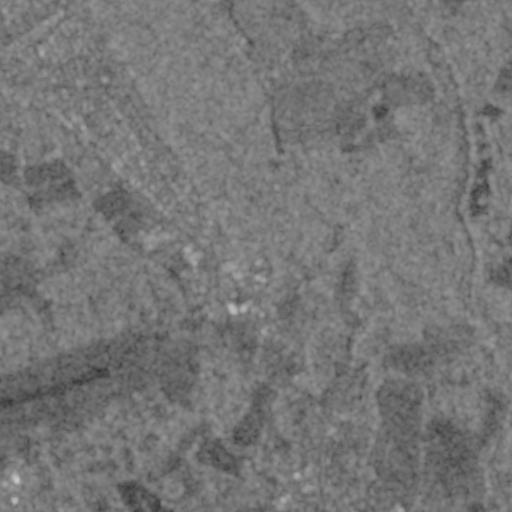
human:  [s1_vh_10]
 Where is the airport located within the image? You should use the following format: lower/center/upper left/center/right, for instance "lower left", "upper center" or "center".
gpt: The airport is located in the lower left of the image.
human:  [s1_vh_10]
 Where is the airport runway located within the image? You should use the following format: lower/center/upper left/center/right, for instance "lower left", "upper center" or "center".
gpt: The airport runway is located in the lower left of the image.
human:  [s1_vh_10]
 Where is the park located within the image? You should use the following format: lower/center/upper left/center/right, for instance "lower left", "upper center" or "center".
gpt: The park is located in the lower center of the image.
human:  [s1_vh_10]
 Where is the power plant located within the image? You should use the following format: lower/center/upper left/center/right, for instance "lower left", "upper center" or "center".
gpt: There is no power plant in the image.

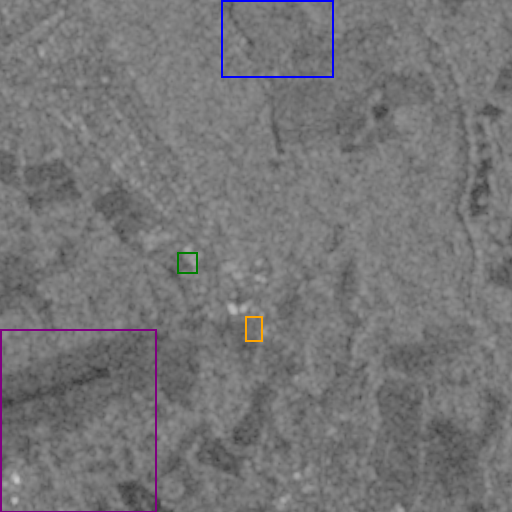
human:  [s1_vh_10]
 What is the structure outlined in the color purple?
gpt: The structure outlined in purple is an airport.
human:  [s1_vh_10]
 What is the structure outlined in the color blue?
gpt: The structure outlined in blue is a crop field.
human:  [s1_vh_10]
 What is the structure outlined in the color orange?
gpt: The structure outlined in orange is a park.
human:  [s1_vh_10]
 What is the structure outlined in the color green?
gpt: The structure outlined in green is a parking lot.
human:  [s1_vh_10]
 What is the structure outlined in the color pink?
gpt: There is no pink outline.